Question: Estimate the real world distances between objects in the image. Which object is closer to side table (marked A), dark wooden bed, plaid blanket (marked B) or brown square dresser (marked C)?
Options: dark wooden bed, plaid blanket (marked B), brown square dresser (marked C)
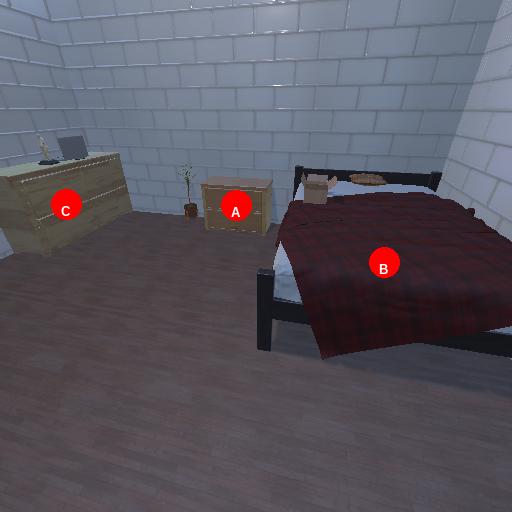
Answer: dark wooden bed, plaid blanket (marked B)